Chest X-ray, AP view. Patient: 9 years old, sex F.
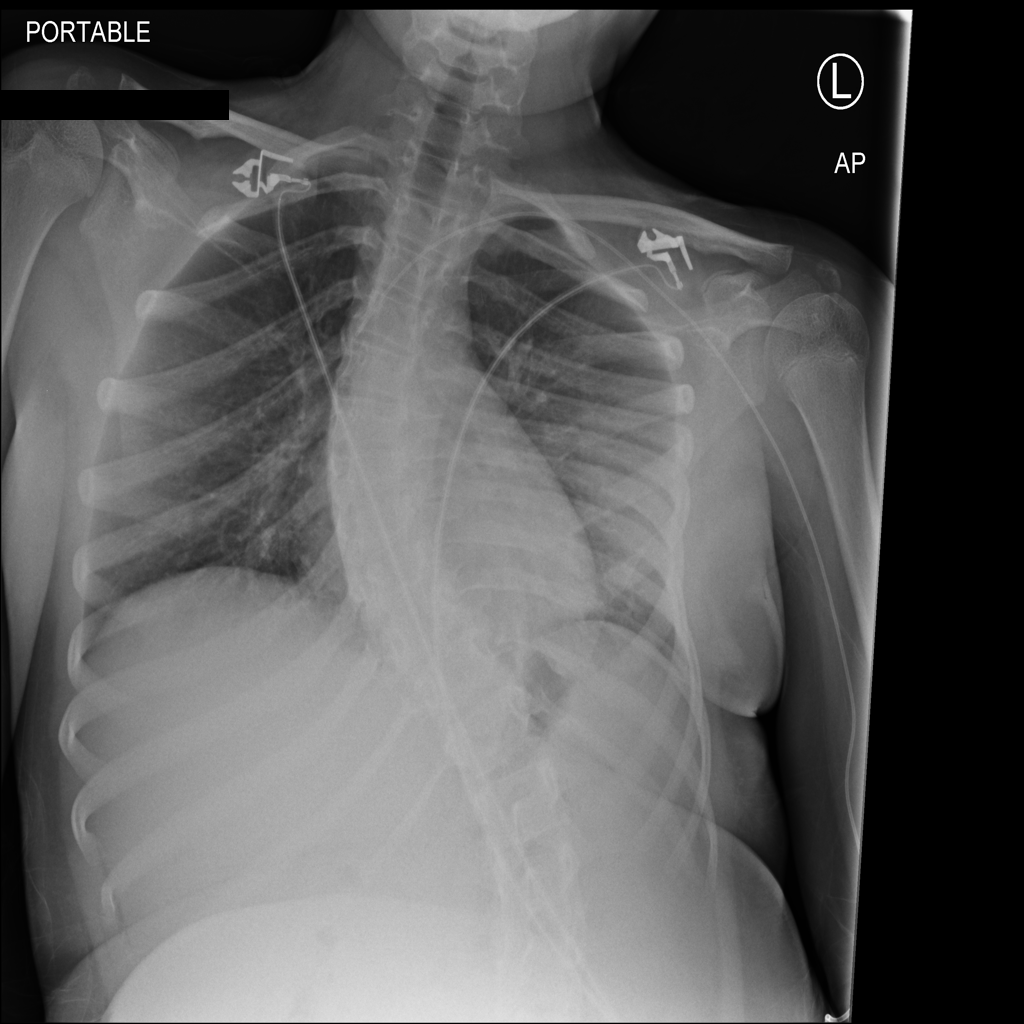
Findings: Infiltration